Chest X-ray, AP view. Patient: 19 years old, sex M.
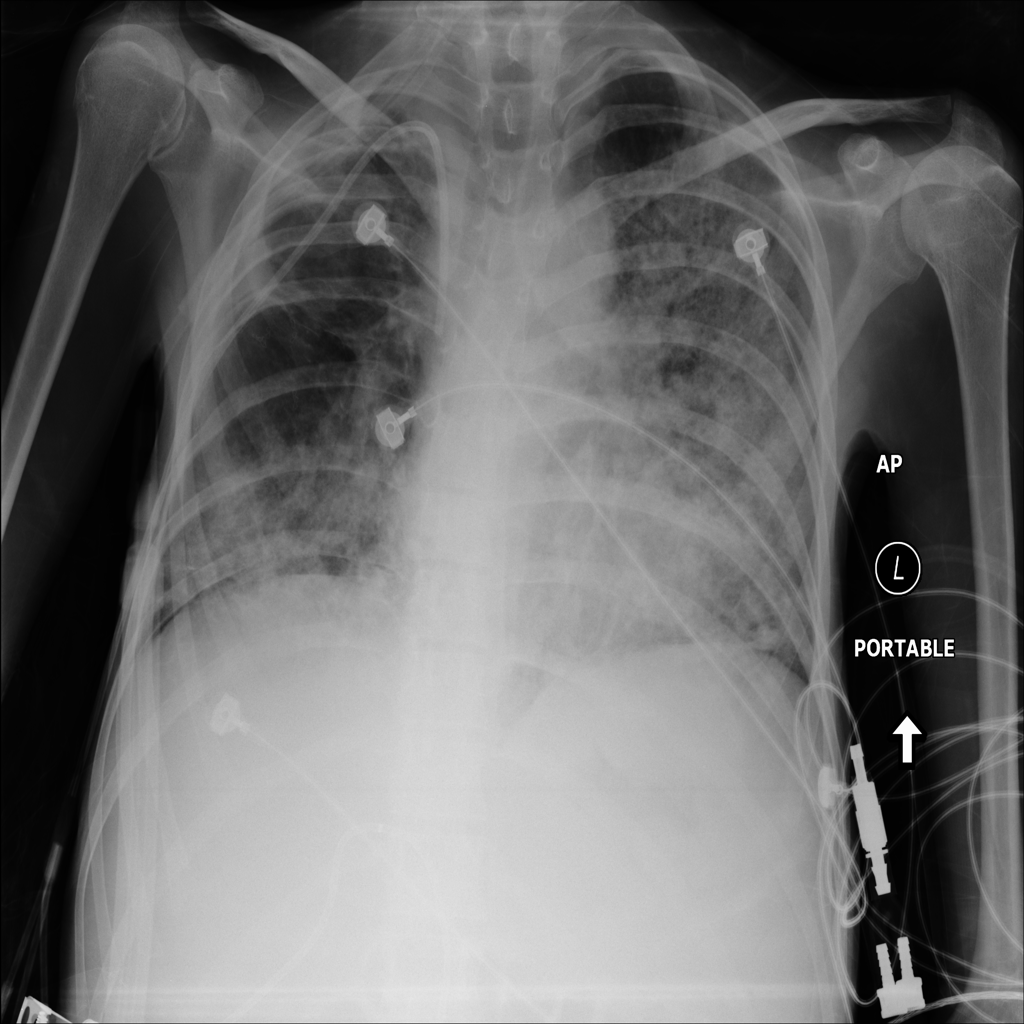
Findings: No Finding